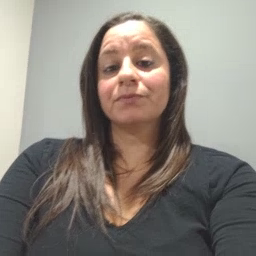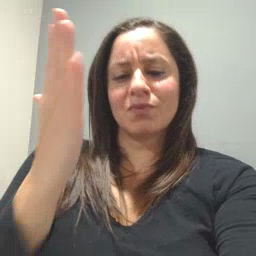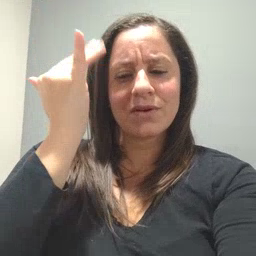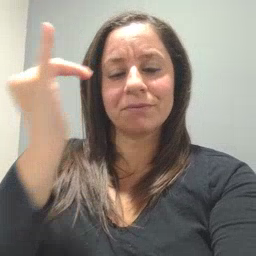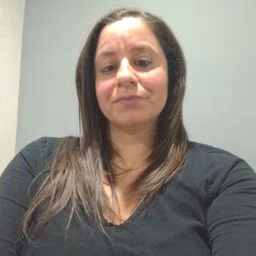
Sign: why